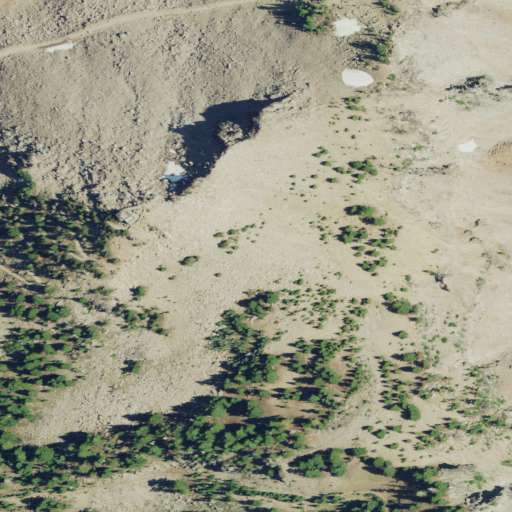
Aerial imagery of mountain in Oregon named The Watchman containing shrub, evergreen forest, high intensity development, and medium intensity development